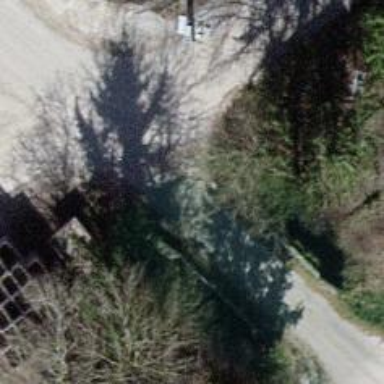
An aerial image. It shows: Paved unclassified road on bridge.